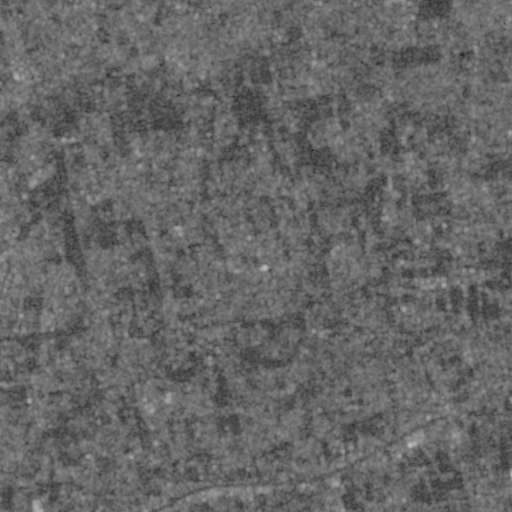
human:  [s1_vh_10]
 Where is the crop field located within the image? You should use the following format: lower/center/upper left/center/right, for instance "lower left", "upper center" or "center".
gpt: The crop field is located in the upper left of the image.
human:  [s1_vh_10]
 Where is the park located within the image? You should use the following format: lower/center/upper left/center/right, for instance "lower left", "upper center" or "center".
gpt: The park is located in the lower left of the image.
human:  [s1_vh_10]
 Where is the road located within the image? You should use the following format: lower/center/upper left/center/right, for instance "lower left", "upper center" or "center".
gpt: There is no road in the image.

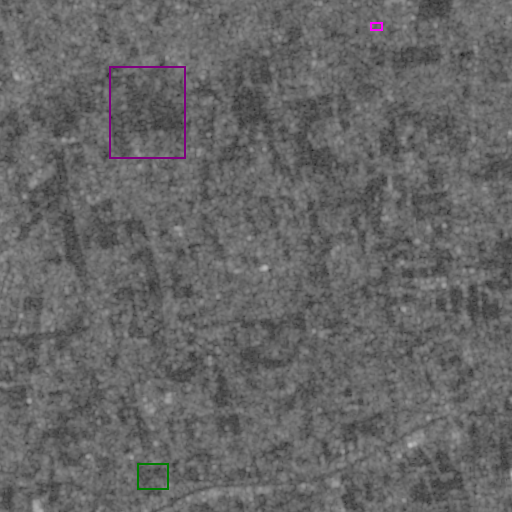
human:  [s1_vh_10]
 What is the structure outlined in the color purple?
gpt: The structure outlined in purple is a crop field.
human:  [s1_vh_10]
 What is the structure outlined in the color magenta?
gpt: The structure outlined in magenta is a gas station.
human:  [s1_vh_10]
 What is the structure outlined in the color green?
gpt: The structure outlined in green is a park.
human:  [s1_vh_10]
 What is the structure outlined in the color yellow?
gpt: There is no yellow outline.